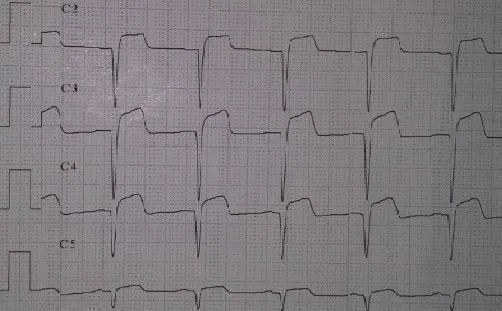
ECG (precordial leads) showing St-segment elevation and pathologic Q waves from V1 to V6.
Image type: electrography (ekg)